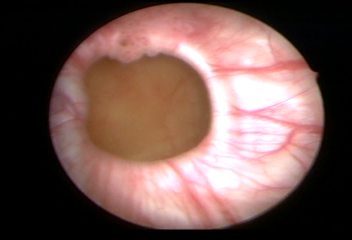
Modality: WLC
Class: Malignant
Subclass: HighGradePapillary
Lesion: L1
Stage: Ta
Morphology: Papillary
Bladder cancer association: Yes
Annotated structures: Tumor